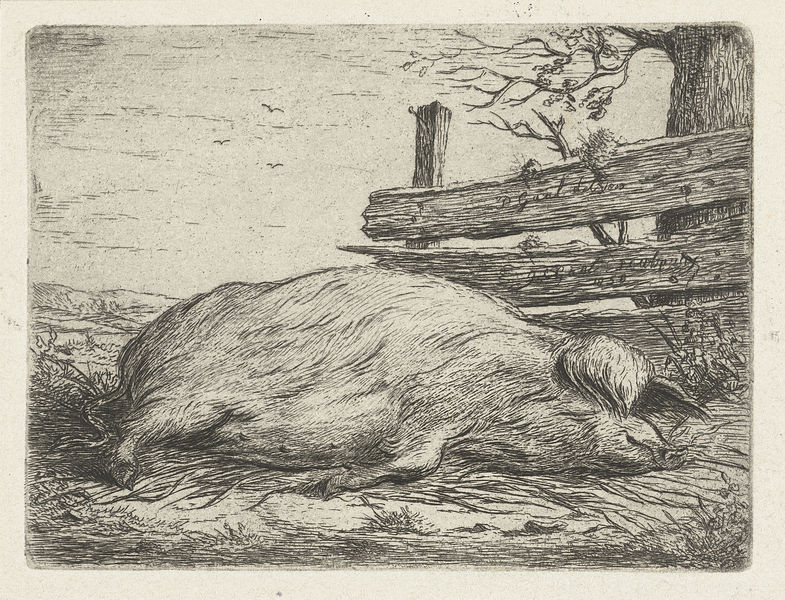
Titel: Liggend everzwijn
Künstler: Jacobus Cornelis Gaal
Standort: Amsterdam
Institution: Rijksmuseum
Schlagwörter: white, black, grey, hair, nose, old, three, wood, sky, tree, ear, field, autumn, grass, drawing, black and white, mouth, bird, etching, illustration, sketch, tail, birds, fall, dead, fence, rural, leaves, ink, ears, pencil, animal, legs, farm, branches, shading, snout, hoof, shade, sleep, sleeping, rest, nail, mud, countryside, tired, fat, boar, barrier, scenery, pigtail, pig, somber, laying, swine, pork, pic, hey, hog, roll, lazy, nozzle, pen drawing